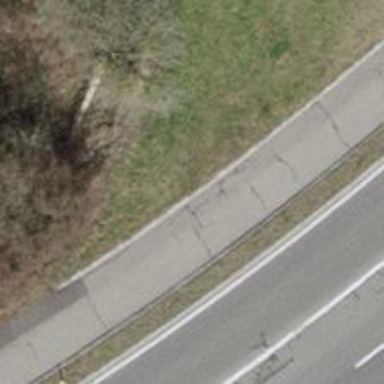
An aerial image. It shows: Asphalt road track with grade1 track quality suitable for agricultural vehicles.